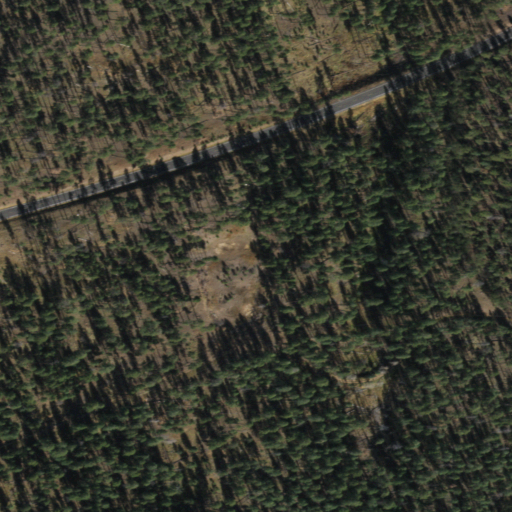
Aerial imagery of depression(s) in Arizona named Hannagan Gravel Pit containing evergreen forest, open development, and shrub